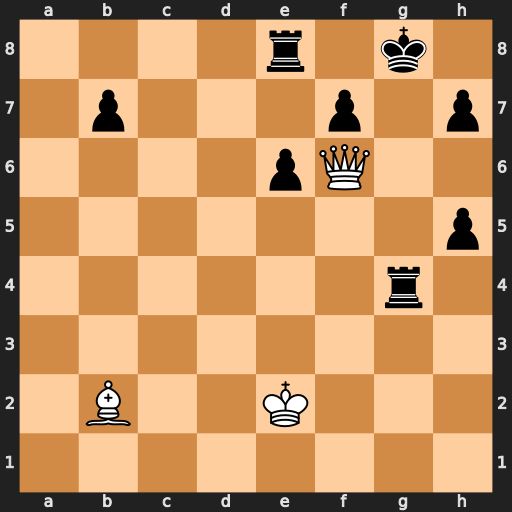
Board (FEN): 4r1k1/1p3p1p/4pQ2/7p/6r1/8/1B2K3/8
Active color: w
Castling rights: -
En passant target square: -
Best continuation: Qh8#